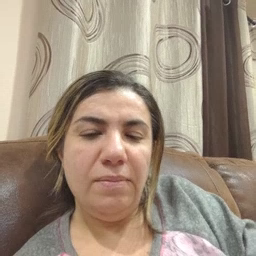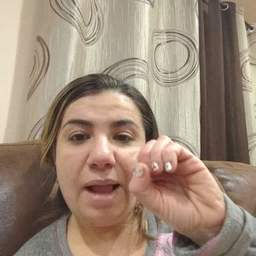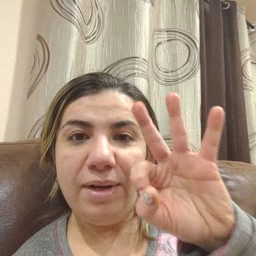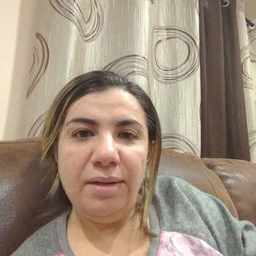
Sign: if